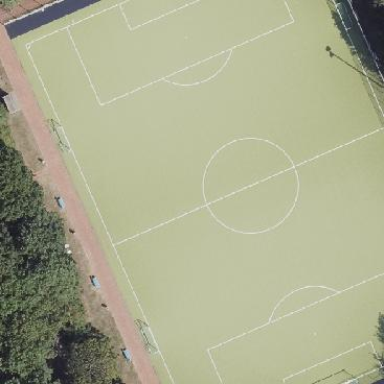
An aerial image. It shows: Artificial turf soccer pitch for leisure land.